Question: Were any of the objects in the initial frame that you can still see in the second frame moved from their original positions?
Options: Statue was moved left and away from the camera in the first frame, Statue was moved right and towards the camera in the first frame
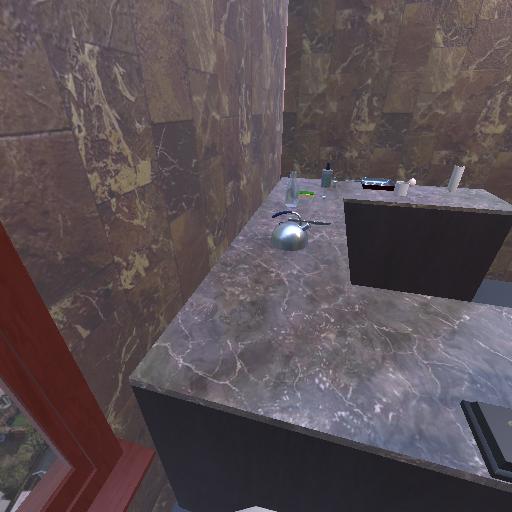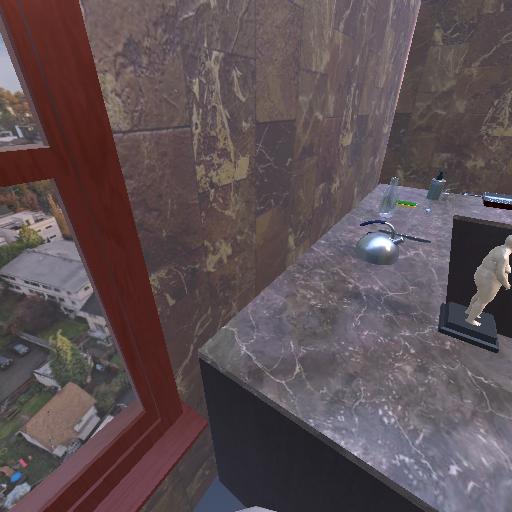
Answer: Statue was moved left and away from the camera in the first frame